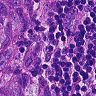
Metastatic tissue present: yes